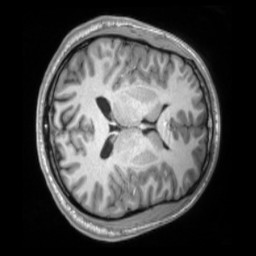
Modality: T1w
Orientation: axial
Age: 30
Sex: male
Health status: ill
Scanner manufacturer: siemens
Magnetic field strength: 3 T
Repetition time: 2.2 s
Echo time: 0.00157 s